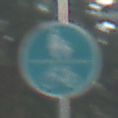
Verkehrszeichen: GemeinsamerGehUndRadweg
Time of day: SunriseSunset
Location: Outdoor (Nature)
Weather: PartlyCloudy
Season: NotSpecified
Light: Natural